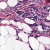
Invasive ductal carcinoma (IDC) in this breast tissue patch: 1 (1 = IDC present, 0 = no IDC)